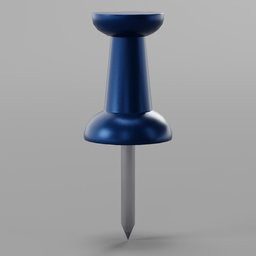
Label: tools